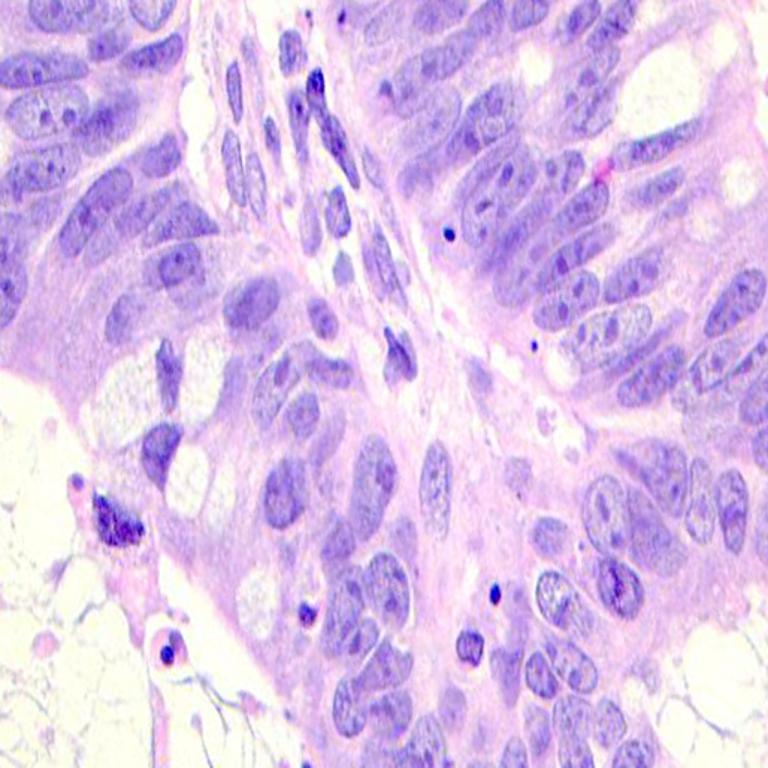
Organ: colon
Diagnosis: adenocarcinomas